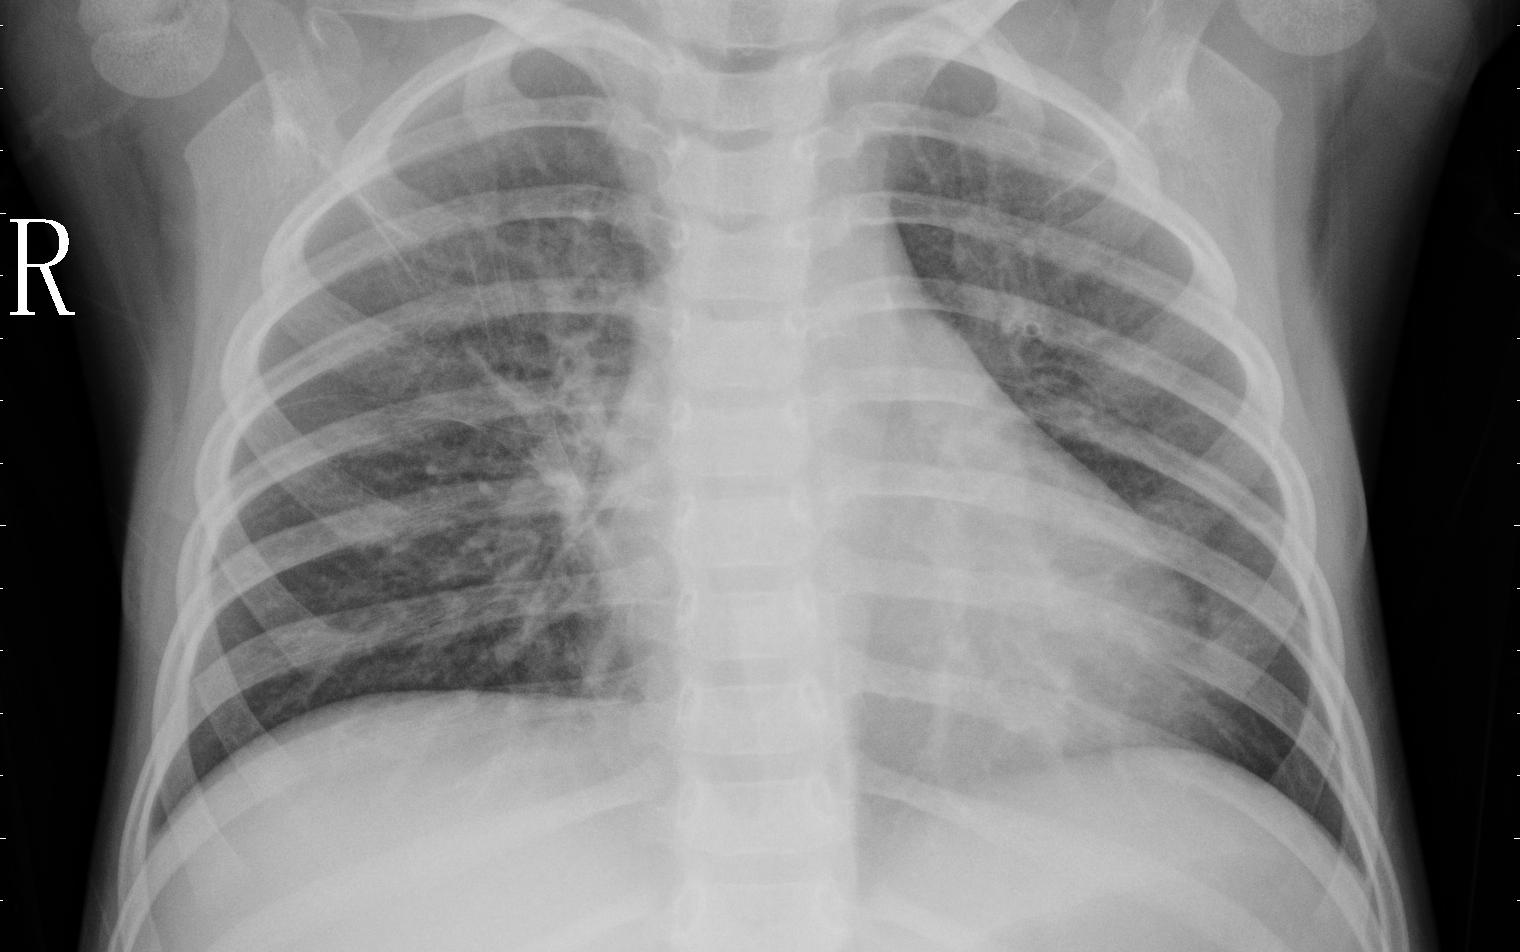
Diagnosis: PNEUMONIA